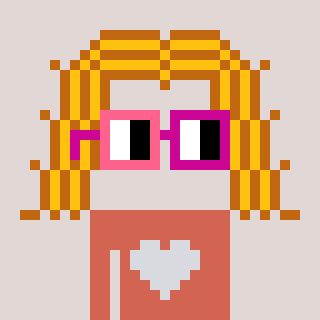
a pixel art character with square pink and red glasses, a hair-shaped head and a peachy-colored body on a warm background